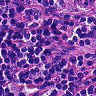
Metastatic tissue present: no